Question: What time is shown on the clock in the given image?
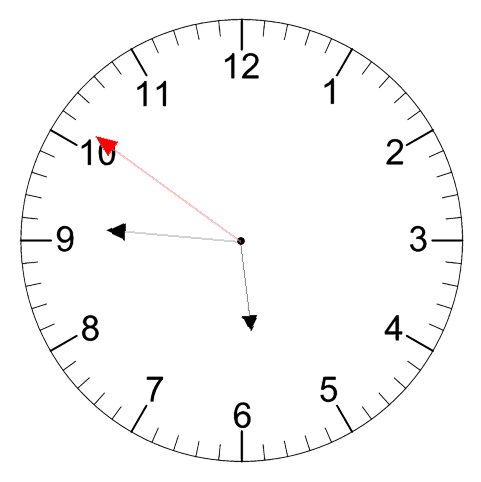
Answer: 05:45:51